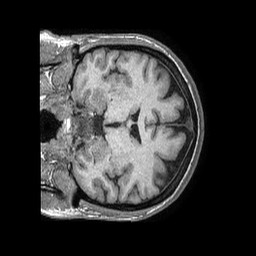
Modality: T1w
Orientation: coronal
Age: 40
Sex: female
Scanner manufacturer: philips
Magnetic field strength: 1.5 T
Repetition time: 0.00755 s
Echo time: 0.003429 s